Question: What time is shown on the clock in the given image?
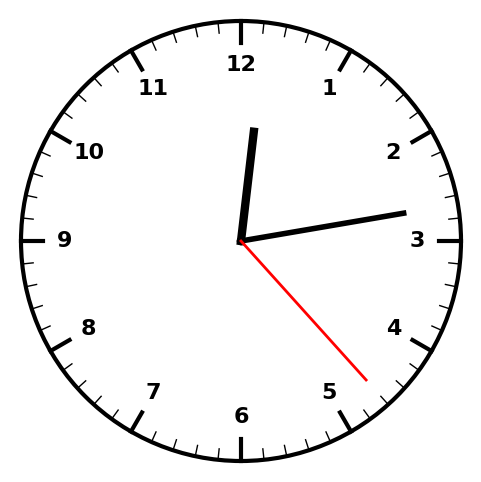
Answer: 12:13:23